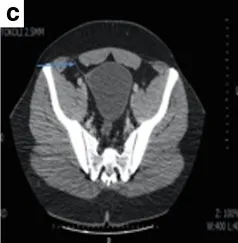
(c) Detected a fistula tract between the distal end of the appendix and right lateral wall of the bladder dome in CT scan.
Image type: radiology (ct)